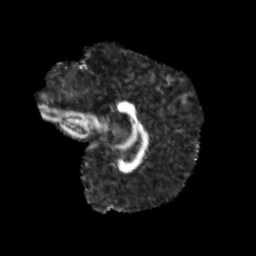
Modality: FA
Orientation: sagittal
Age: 10
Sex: male
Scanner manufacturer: siemens
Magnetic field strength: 3 T
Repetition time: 3.8 s
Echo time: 0.07 s